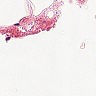
Metastatic tissue present: no